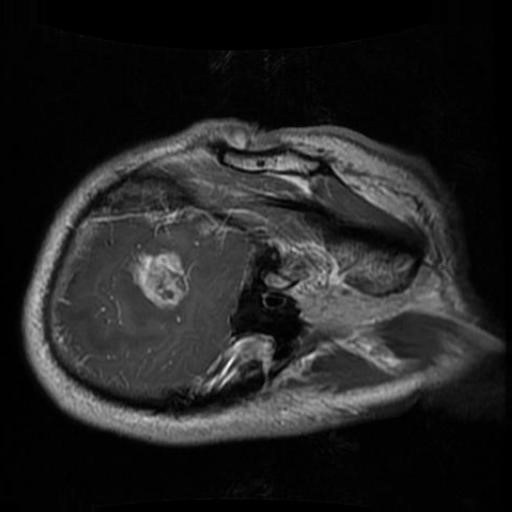
Label: brain_glioma